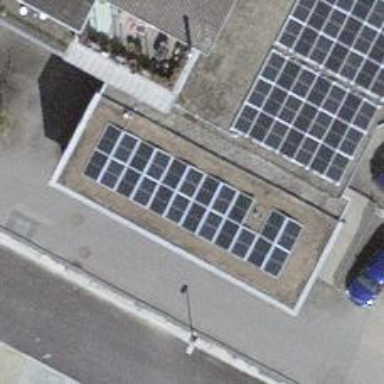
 consisting of solar photovoltaic panels."